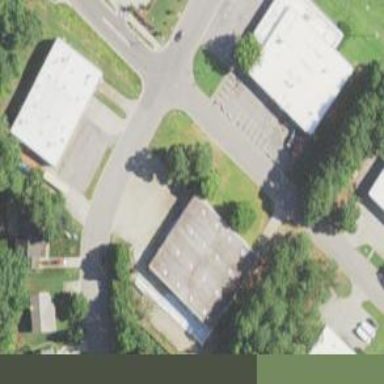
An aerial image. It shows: Commercial building.